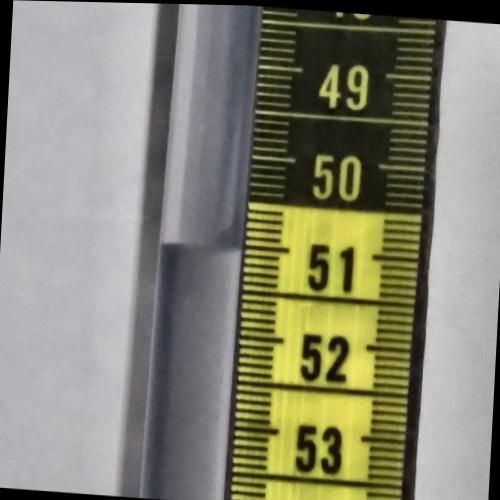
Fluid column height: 51.0 cm